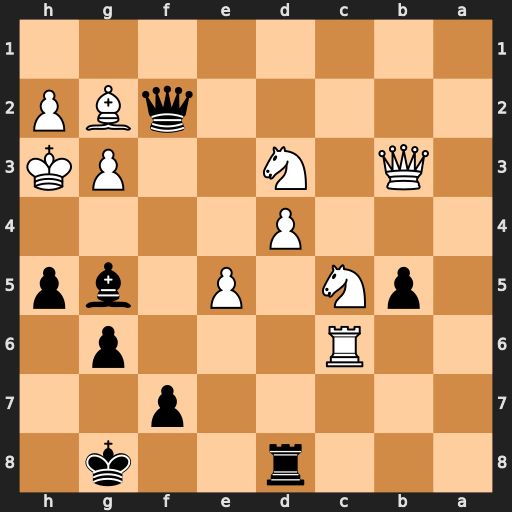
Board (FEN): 3r2k1/5p2/2R3p1/1pN1P1bp/3P4/1Q1N2PK/5qBP/8
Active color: b
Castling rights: -
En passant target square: -
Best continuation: Qf5+ g4 Qxg4#